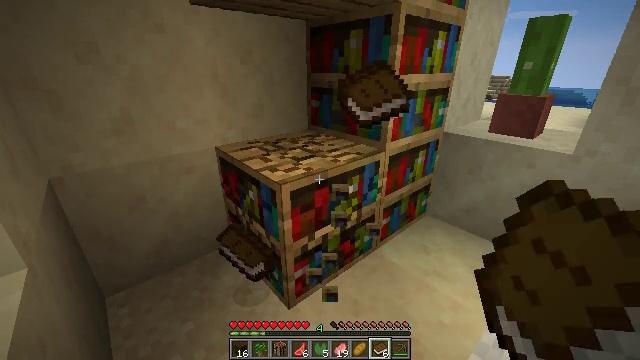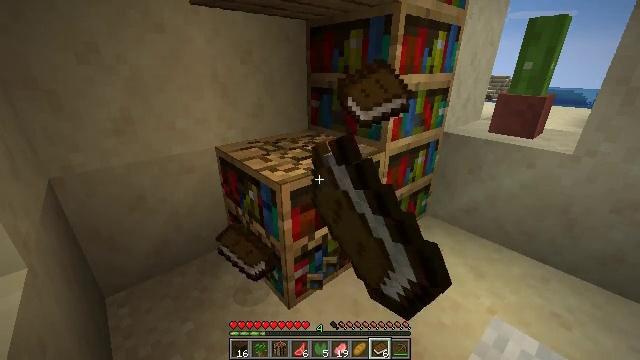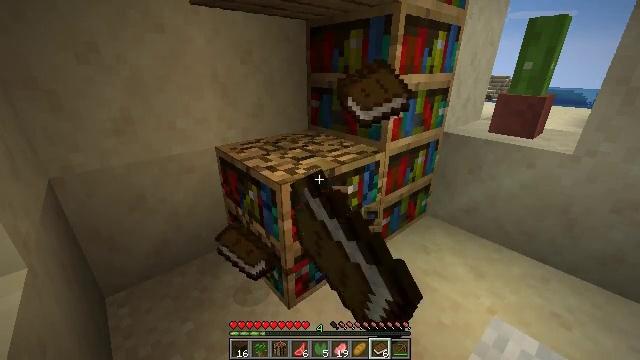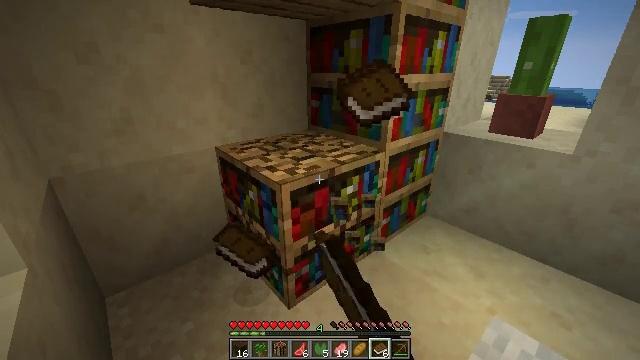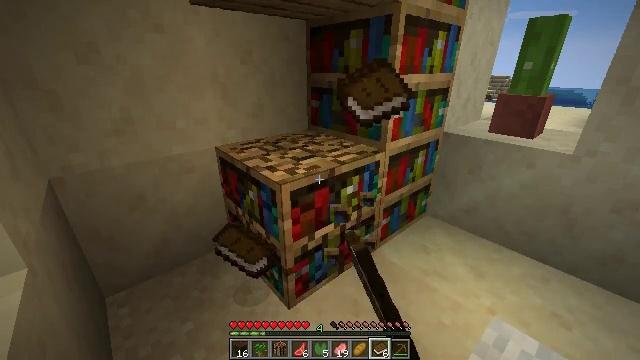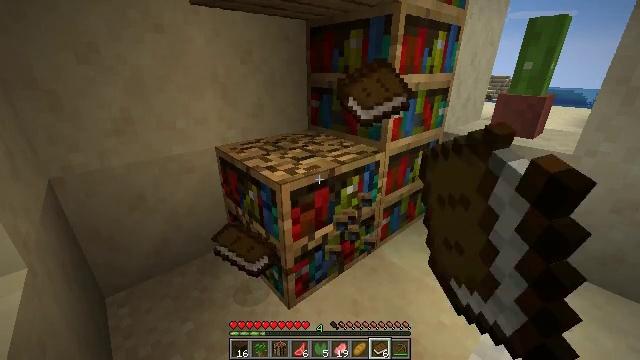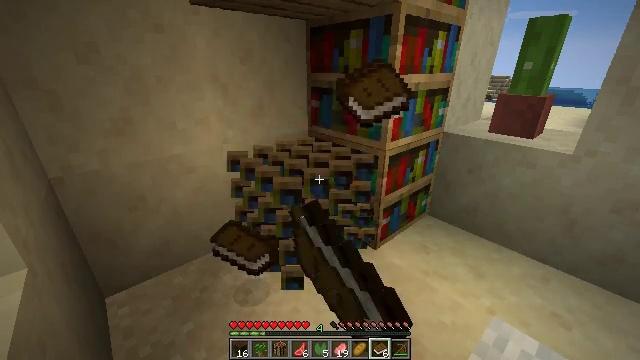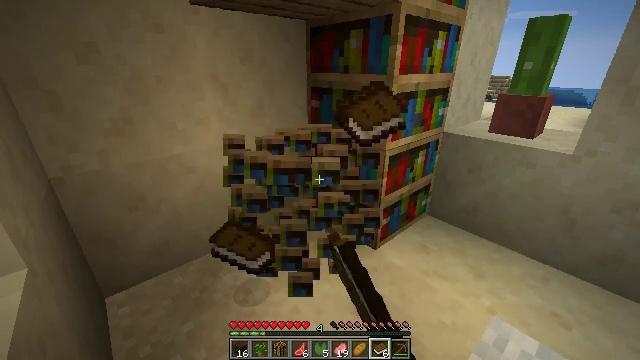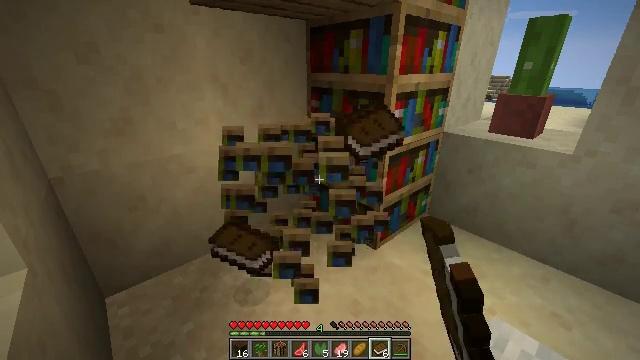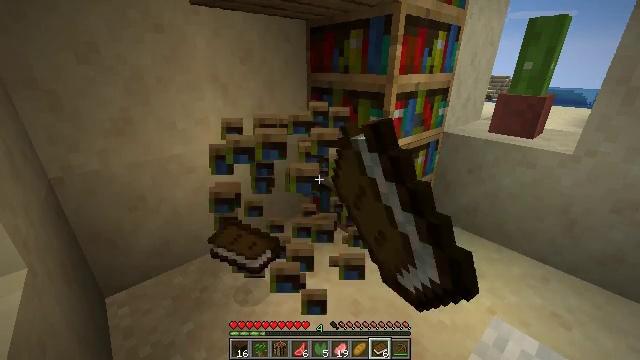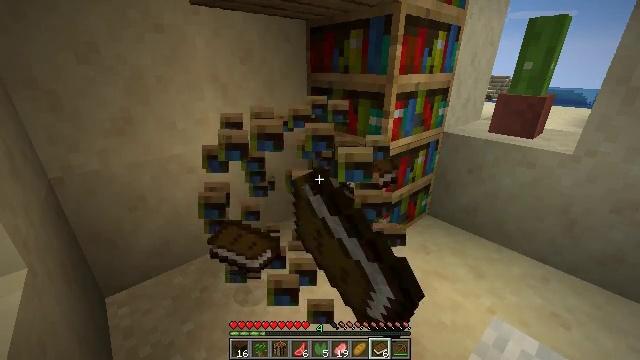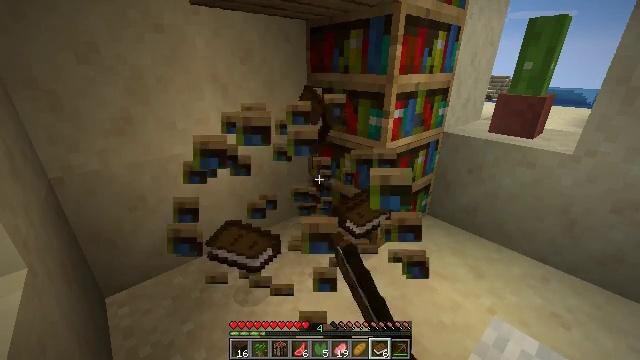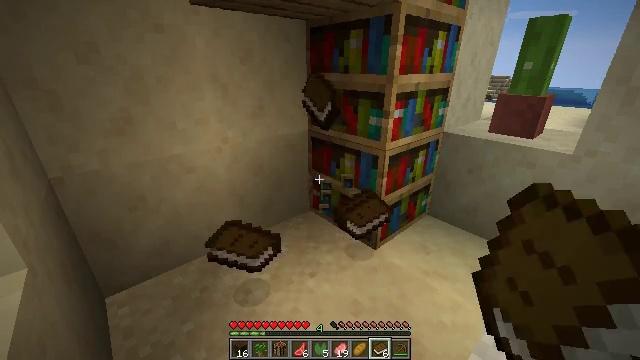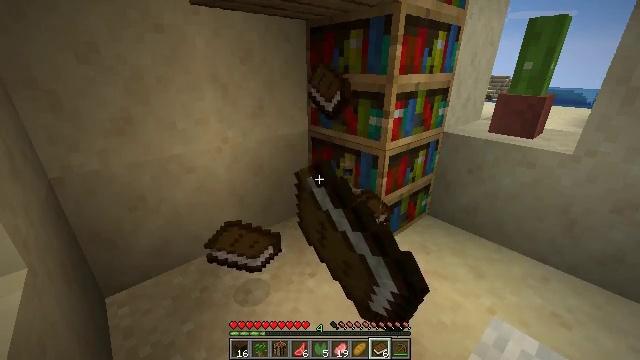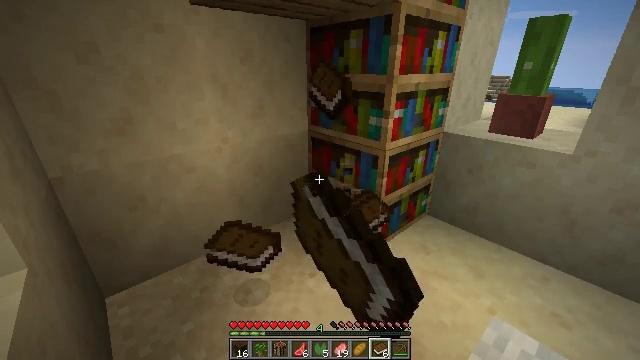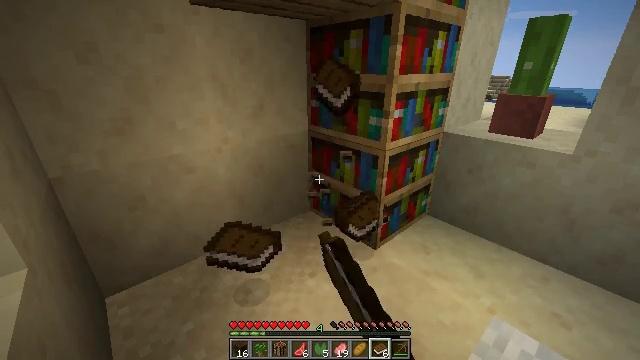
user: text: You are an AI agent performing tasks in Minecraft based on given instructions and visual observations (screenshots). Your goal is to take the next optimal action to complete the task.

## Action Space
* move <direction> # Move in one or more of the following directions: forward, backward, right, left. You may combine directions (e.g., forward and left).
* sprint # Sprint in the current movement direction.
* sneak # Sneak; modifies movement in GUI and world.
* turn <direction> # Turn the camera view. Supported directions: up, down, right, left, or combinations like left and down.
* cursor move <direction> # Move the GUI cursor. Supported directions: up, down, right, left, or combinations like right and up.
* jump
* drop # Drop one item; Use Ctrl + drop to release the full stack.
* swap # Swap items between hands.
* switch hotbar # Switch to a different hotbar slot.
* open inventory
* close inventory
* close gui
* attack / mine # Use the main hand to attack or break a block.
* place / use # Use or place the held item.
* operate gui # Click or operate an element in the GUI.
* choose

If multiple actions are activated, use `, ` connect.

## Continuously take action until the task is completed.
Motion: motion action
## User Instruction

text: Reclaim bookshelf materials.
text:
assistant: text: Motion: attack / mine
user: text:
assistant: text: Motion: attack / mine
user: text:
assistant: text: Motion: attack / mine
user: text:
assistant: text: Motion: attack / mine
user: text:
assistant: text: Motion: attack / mine
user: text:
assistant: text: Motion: attack / mine
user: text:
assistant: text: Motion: attack / mine
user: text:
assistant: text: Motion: attack / mine
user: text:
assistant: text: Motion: attack / mine
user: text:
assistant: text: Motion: attack / mine
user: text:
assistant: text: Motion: attack / mine
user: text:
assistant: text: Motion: attack / mine
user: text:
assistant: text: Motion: attack / mine
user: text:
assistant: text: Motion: attack / mine
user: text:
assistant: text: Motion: attack / mine
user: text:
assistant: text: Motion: attack / mine
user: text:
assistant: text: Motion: attack / mine
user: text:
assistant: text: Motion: turn right, attack / mine
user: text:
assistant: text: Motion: turn right, attack / mine
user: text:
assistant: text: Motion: turn right, attack / mine
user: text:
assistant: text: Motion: turn right, attack / mine
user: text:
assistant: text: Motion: attack / mine
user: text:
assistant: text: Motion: attack / mine
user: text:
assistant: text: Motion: attack / mine
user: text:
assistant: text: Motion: attack / mine
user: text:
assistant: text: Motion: attack / mine
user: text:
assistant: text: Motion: attack / mine
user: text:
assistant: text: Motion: attack / mine
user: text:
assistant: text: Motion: attack / mine
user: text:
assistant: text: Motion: attack / mine